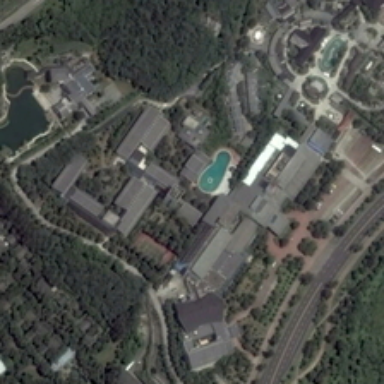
Many buildings and green trees are in a resort with a pond .